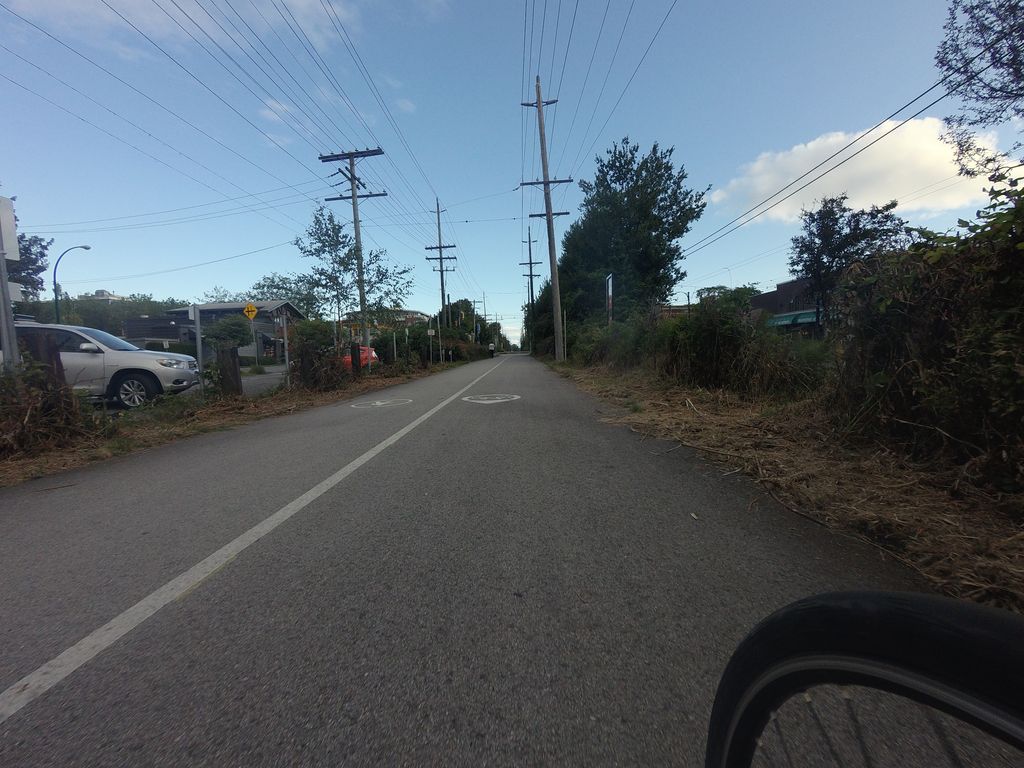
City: vancouver